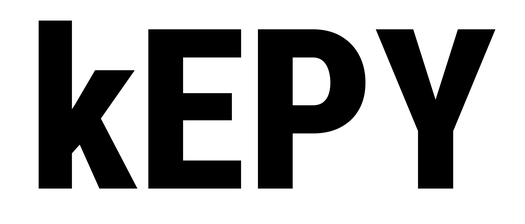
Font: Roboto_Condensed_ExtraBold